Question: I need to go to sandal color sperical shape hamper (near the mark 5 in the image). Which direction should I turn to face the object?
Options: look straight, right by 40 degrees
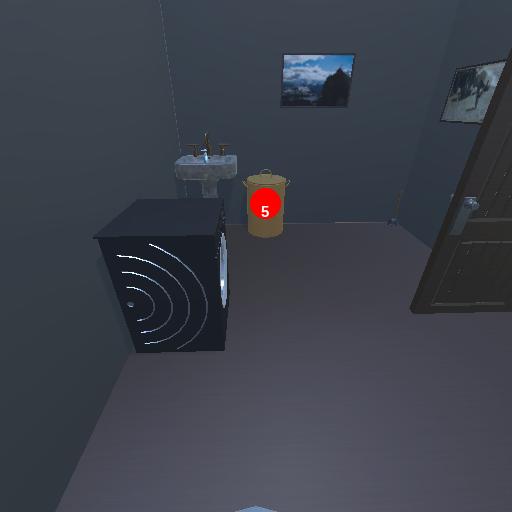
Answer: look straight